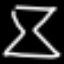
Label: hourglass